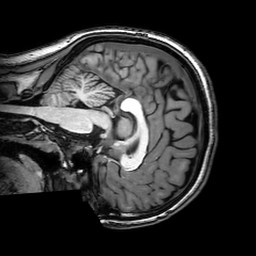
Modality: T1w
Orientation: sagittal
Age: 21
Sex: female
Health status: healthy
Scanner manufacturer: philips
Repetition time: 0.008155 s
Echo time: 0.00373 s